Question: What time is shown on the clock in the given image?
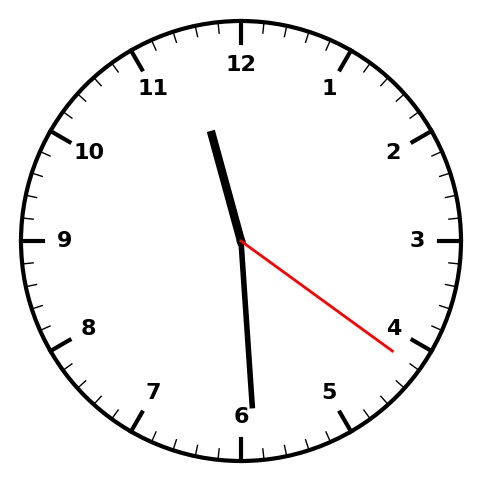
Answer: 11:29:21